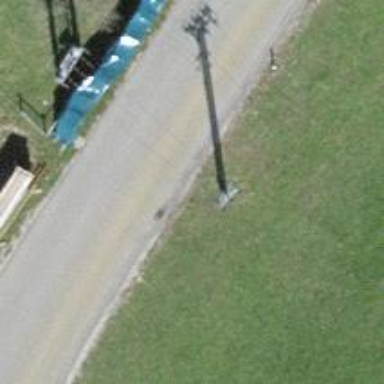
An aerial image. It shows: Minor power line.